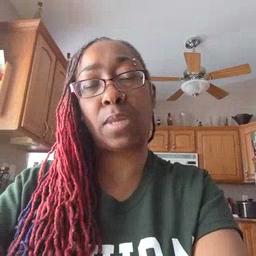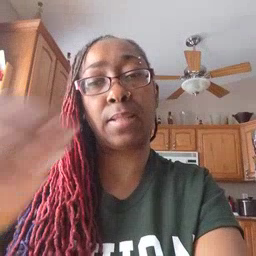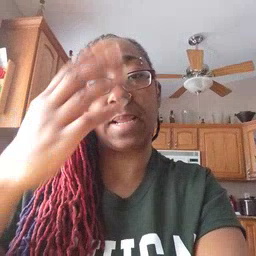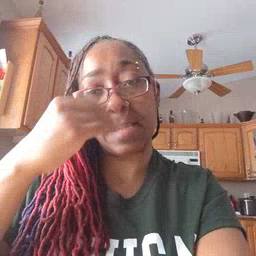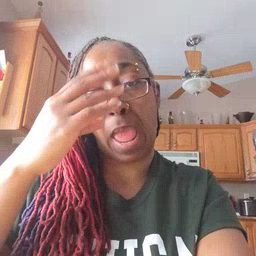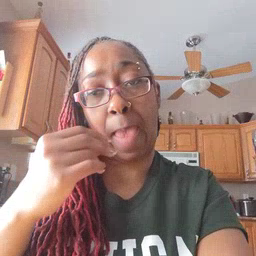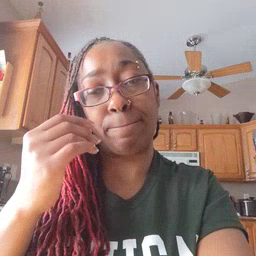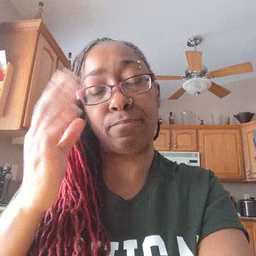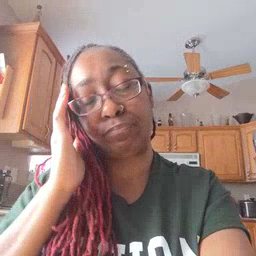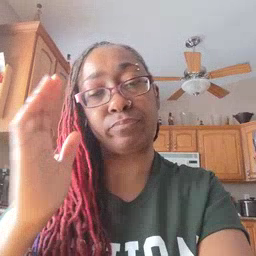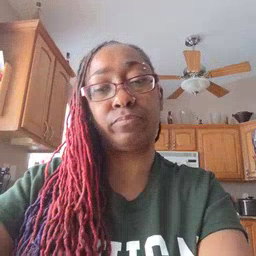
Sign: nap